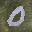
Label: 0